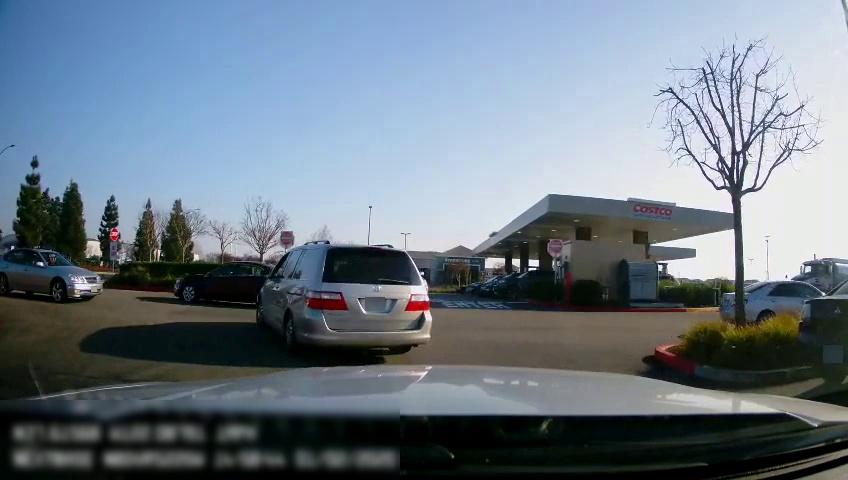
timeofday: Day
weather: Sunny
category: Drivable Space
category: Vehicles | Truck
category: Vehicles | Car
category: Vehicles | Car
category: Vehicles | Car
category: Vehicles | Car
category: Vehicles | SUV
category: Vehicles | SUV
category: Vehicles | SUV
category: Traffic | Signs
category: Traffic | Signs